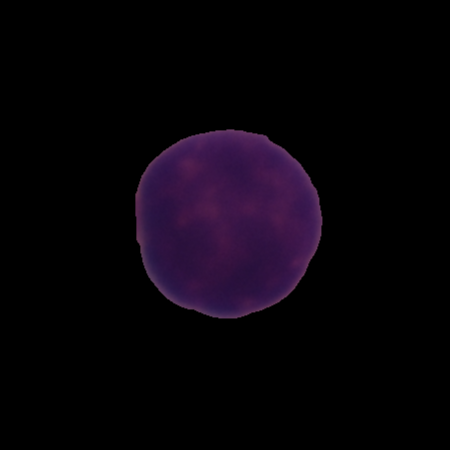
Label: healthy